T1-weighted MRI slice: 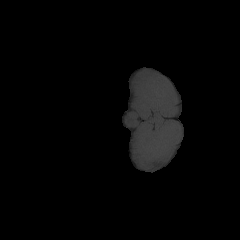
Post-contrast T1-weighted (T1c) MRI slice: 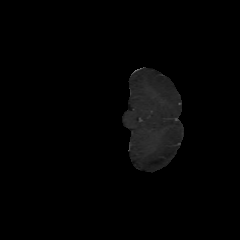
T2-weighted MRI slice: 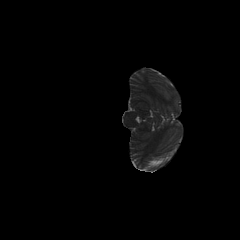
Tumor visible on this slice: no